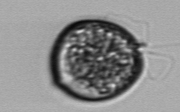
Label: Prorocentrum